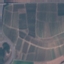
Land use / land cover class: PermanentCrop